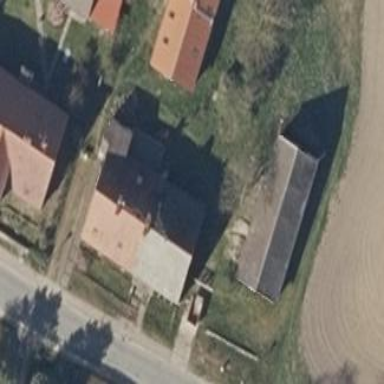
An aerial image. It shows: Simple house.